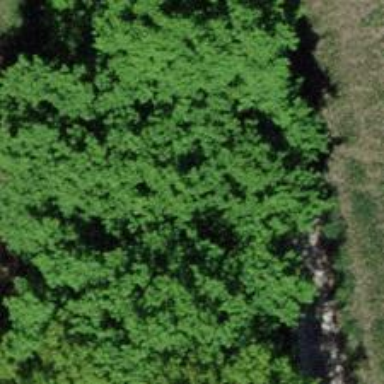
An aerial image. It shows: Broadleaved tree with lush leaves.